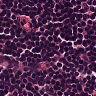
Metastatic tissue present: no